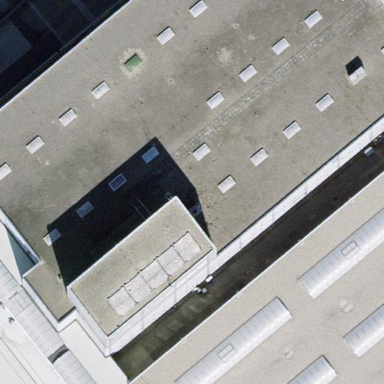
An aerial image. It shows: Industrial building.